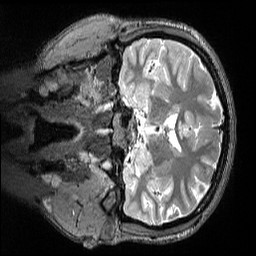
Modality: T2w
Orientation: coronal
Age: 24
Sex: female
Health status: ill
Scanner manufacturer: siemens
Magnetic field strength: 3 T
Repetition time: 3.2 s
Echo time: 0.563 s